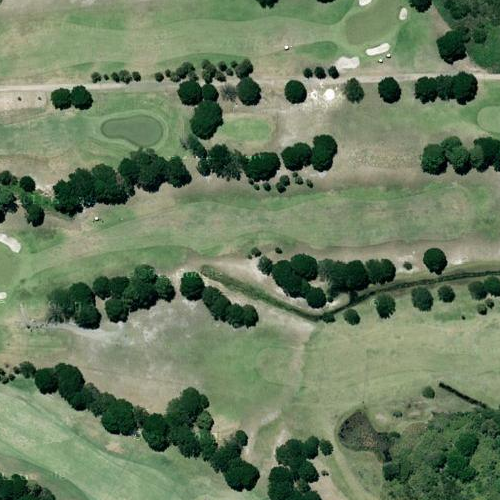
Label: sydney